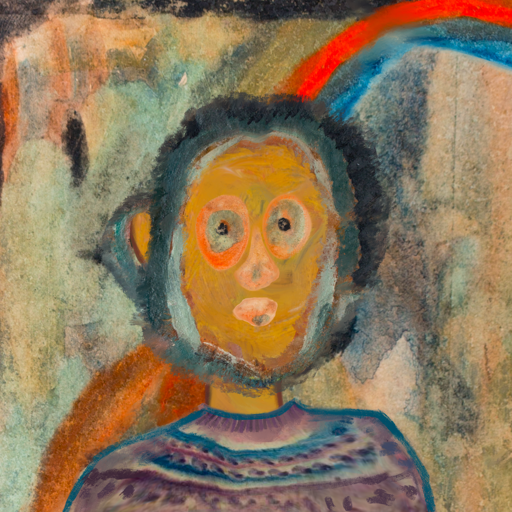
Background: Childish, Head And Neck Front: After_Raid, Face Front: Childish, Bust: HillGirl, Hair Front: Boggyland, Head Accessory: Blank, Second Necklace: Blank, Necklace: Blank, Baby: Blank